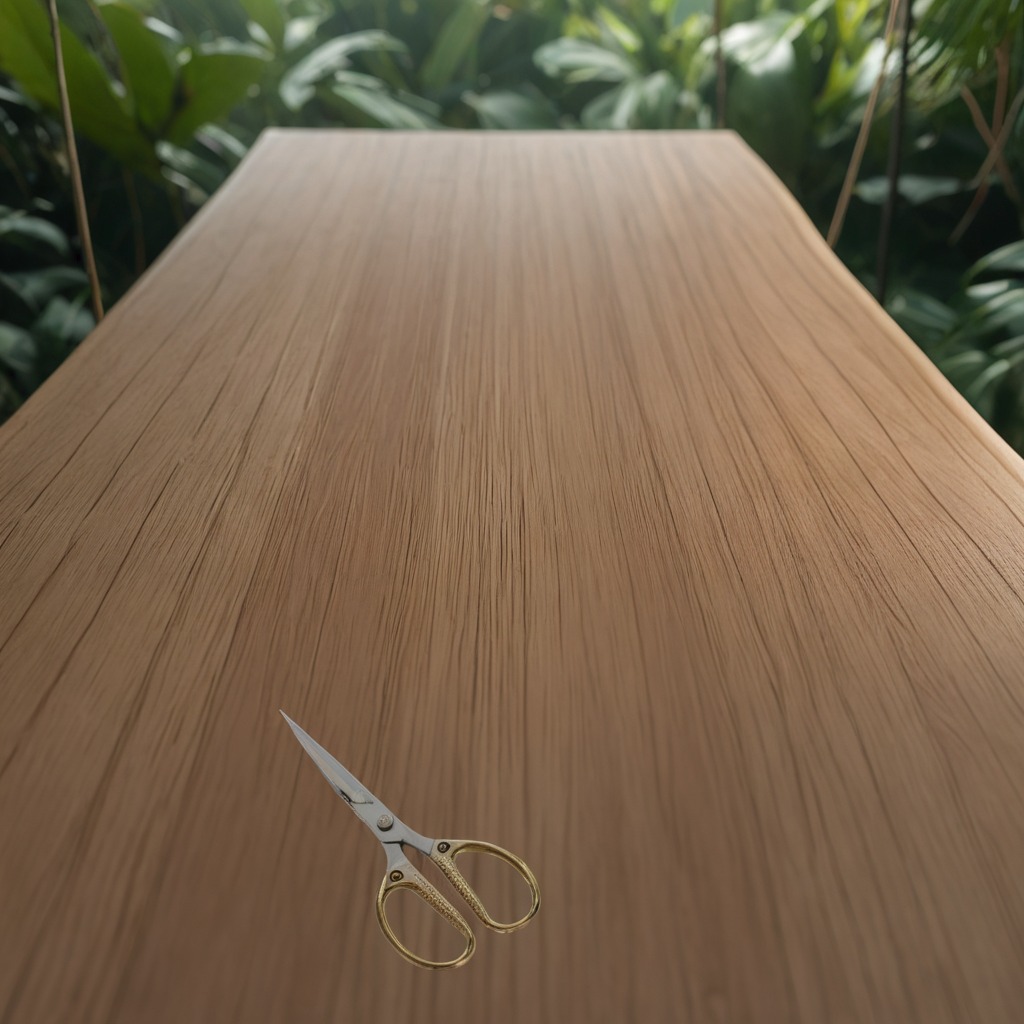
A scissor lies on a wooden table inside a jungle field workshop tent humid ambient light worn but